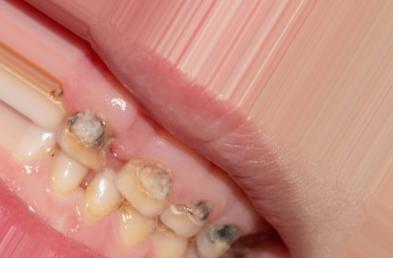
Condition: Caries